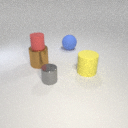
large brown metal cylinder to the left of large yellow rubber cylinder